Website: walmart
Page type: account-selection
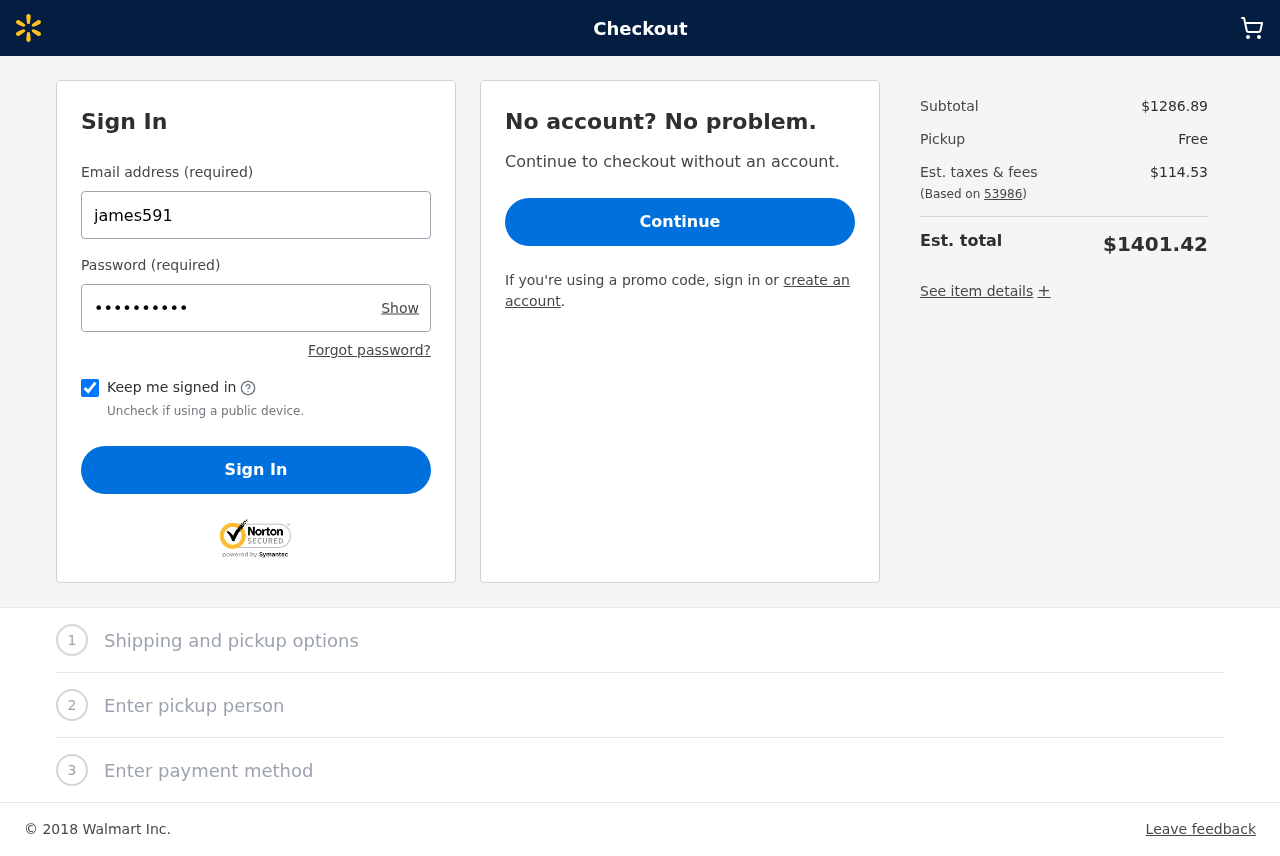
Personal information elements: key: PII_LOGIN_USERNAME
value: james591
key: PII_POSTCODE
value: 53986
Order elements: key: ORDER_SUBTOTAL
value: $1286.89
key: ORDER_TAX
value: $114.53
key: ORDER_TOTAL
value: $1401.42